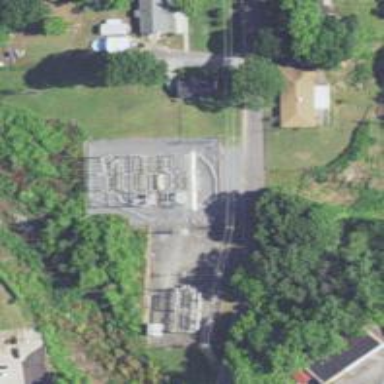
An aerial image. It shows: There is distribution substation enclosed by fence.